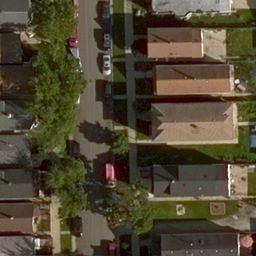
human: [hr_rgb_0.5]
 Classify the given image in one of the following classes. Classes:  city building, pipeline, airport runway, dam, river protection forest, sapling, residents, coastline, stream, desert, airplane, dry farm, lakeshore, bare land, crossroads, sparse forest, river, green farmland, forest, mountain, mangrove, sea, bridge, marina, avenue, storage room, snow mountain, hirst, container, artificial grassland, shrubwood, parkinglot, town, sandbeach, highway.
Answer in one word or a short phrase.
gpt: residents